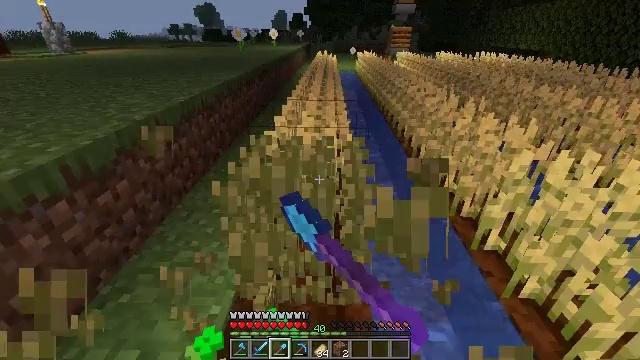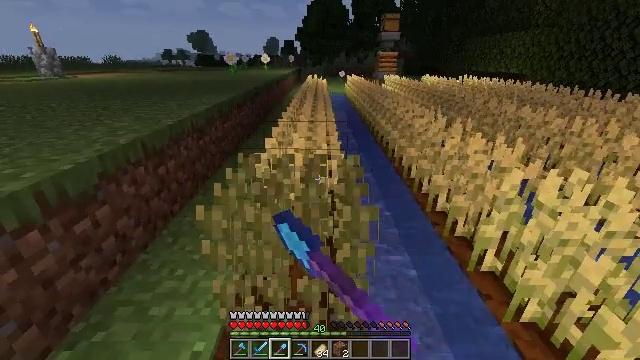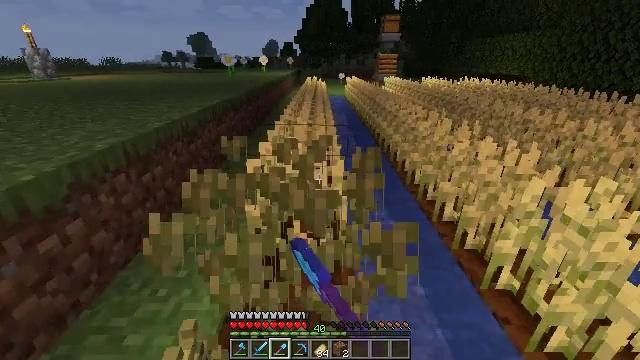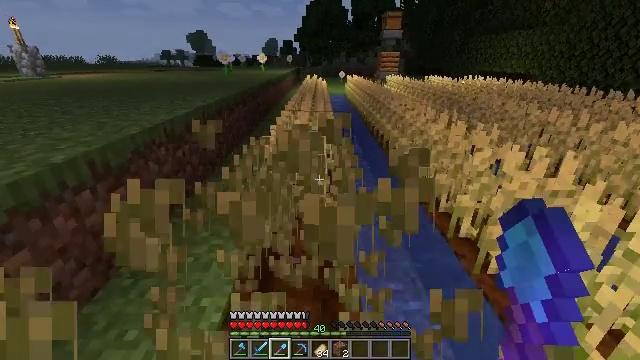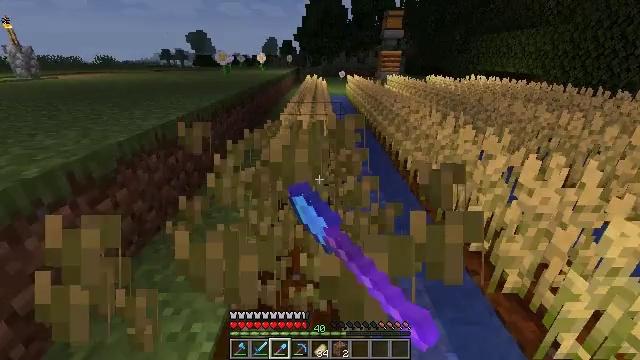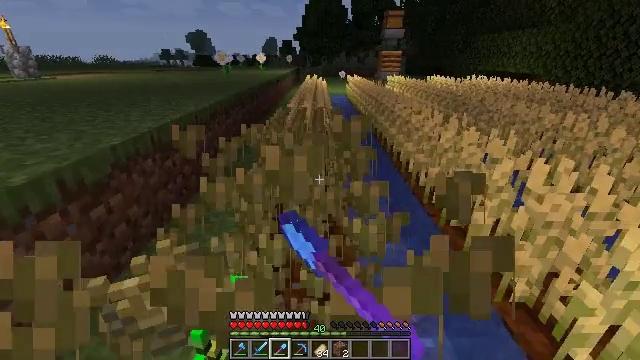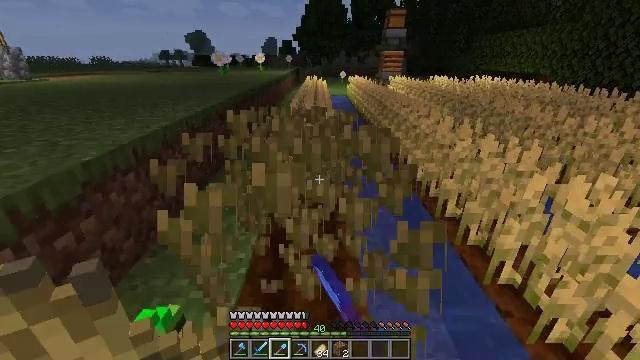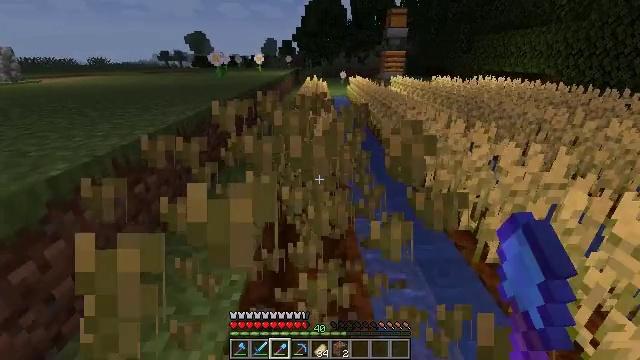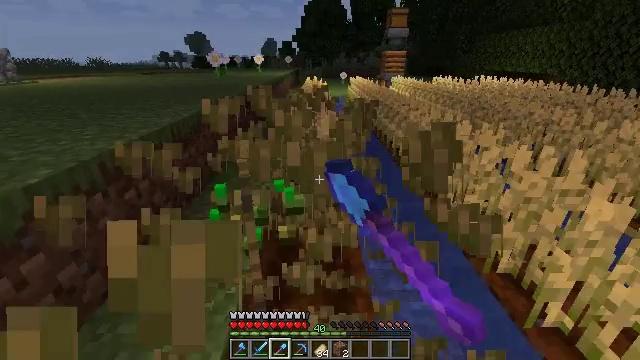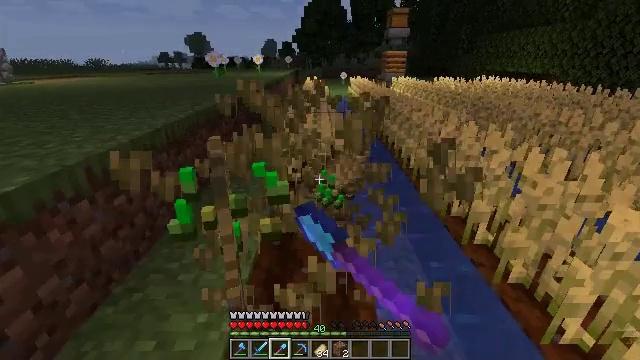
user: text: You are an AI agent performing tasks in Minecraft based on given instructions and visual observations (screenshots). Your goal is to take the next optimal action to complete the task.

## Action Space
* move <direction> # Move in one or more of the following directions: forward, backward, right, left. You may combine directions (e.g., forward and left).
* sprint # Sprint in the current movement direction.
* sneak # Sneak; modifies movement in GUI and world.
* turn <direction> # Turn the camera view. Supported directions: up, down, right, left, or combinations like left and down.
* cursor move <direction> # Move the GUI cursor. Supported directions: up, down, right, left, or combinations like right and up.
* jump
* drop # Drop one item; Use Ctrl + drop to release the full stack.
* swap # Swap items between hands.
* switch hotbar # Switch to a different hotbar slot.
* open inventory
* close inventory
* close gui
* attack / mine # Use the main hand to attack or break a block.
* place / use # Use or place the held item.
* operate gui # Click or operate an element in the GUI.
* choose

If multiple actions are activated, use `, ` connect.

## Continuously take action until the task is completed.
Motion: motion action
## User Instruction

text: Gather wheat by left-clicking on it.
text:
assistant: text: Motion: move forward, turn right and up
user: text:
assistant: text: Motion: move forward
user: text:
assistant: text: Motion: move forward, attack / mine
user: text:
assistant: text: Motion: move forward, attack / mine
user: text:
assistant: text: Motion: move forward, attack / mine
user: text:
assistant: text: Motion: move forward
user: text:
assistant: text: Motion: move forward, attack / mine
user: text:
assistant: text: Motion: move forward, attack / mine
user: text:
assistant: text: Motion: move forward, attack / mine
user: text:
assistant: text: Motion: no_op